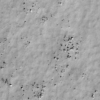
Label: not_dusty